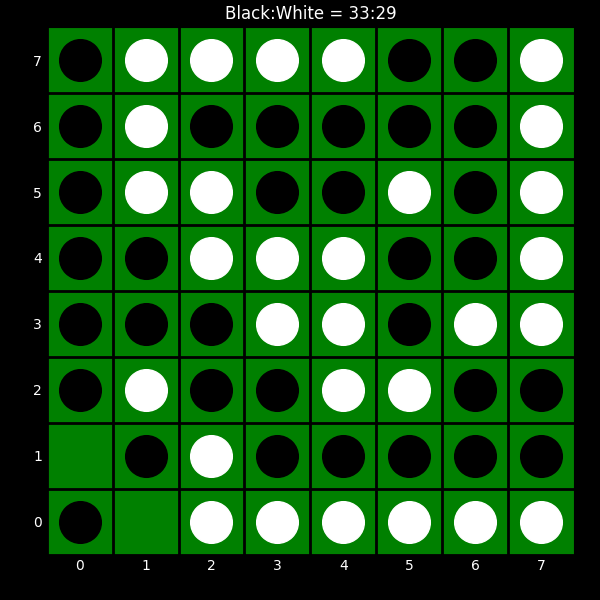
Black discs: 33
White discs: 29